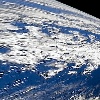
Label: cloud